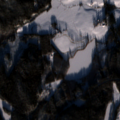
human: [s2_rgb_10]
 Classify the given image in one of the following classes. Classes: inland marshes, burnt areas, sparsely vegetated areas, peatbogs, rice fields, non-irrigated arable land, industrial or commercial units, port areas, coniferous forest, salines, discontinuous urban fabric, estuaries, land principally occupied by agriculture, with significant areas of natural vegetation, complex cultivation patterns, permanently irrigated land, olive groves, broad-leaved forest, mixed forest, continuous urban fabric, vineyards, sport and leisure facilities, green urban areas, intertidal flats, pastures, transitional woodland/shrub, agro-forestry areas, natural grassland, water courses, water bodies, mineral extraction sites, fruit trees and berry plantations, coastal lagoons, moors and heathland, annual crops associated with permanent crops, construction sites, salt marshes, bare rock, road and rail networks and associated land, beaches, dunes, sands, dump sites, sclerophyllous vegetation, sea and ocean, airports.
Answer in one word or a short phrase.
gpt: non-irrigated arable land, coniferous forest, mixed forest, transitional woodland/shrub